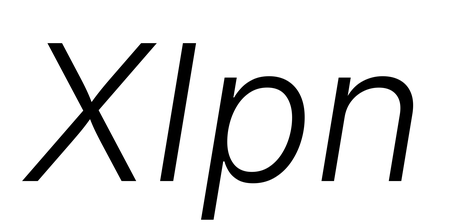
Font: Inter-Italic_Light_Italic